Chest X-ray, PA view. Patient: 71 years old, sex M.
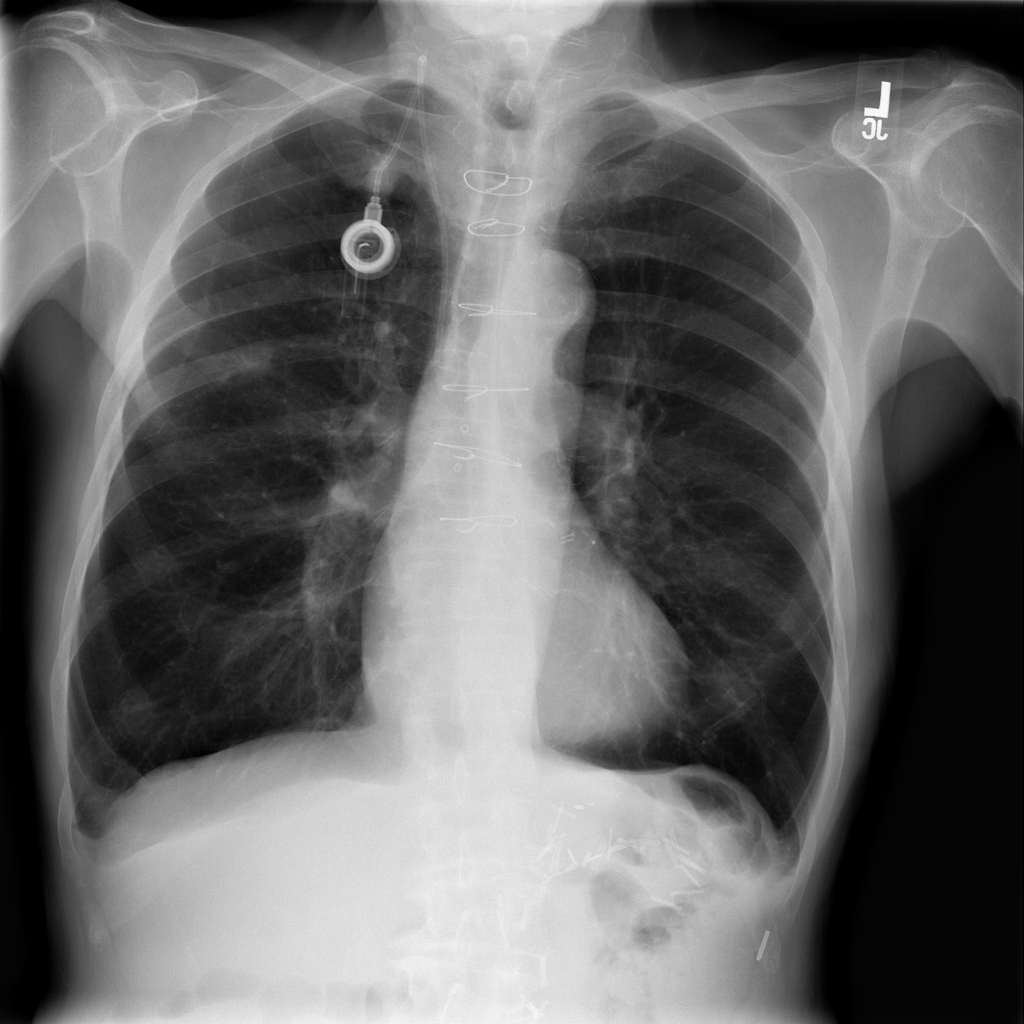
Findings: Atelectasis